Question: I am processing records by pushing each record through validation stages, then into a database. One of the validation steps requires checking if certain columns are dates. I did this using DateTime.TryParse(s, out DateTime) assuming that this would use the configured Regional Settings on the machine on which the process was running. On my local machine, this is a wrapper class running within a command-line harness from Visual Studio (for ease of debugging). So 13/01/2010 gets formatted as 13 January 2010 as per the en-GB setting on my Windows 7 dev machine.
On pushing this onto our test server, a Windows Server 2008 R2, this wrapper class runs within a Window Service (under the LocalSystem account). Exactly the same code, I've designed it such that the service is just a thin wrapper. However, after many cycles of debugging, it seems the server is parsing 13/01/2010 as en-US and therefore failing. This is despite the Regional Settings being set to en-GB. (See screenshot)

Note that this is way before it gets to SQL Server so that is not part of this issue.
After fighting with this, I've forced the situation by using the code below and setting the required format to en-GB.
'''
Culture = CultureInfo.CreateSpecificCulture("en-GB");
DateTimeStyles dateTimeStyles = DateTimeStyles.None;
DateTime dt;
bool pass = DateTime.TryParse(s,Culture,dateTimeStyles, out dt);
'''
This now works. My question is, how come the Windows Service, running under Local System assumes en-US and not en-GB?
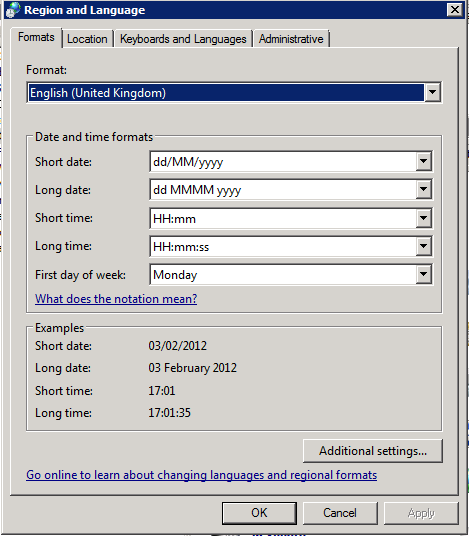
Answer: ### Description
You can set the culture of the current thread to this using 'Thread.CurrentThread.CurrentCulture'.
This will have effect on all Culture specific things in the current thread.
### Sample
'''
Thread.CurrentThread.CurrentCulture = CultureInfo.GetCultureInfo("en-GB");
'''
### More Information
- <URL>
## Update
It seems that your regional settings associated with your account profile are irrelevant when the service is running with the SYSTEM account. The default Culture for a windows service is 'en-US'. There are many discussions on the web. All ending in "set the culture of the CurrentThread", like my answer.